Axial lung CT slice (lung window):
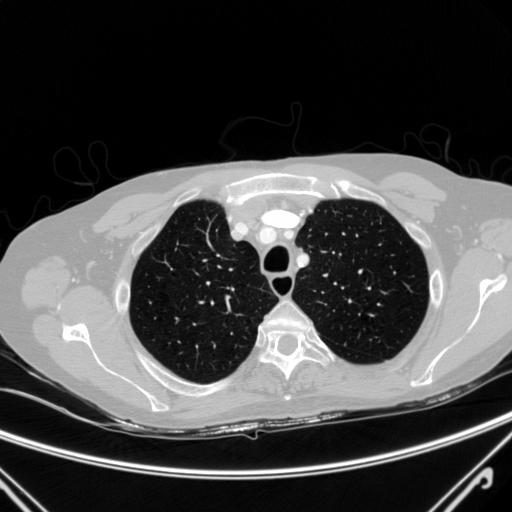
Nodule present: yes
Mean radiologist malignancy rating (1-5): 2